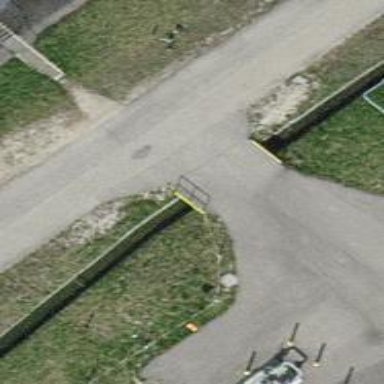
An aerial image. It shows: Driveway that functions as bridge.